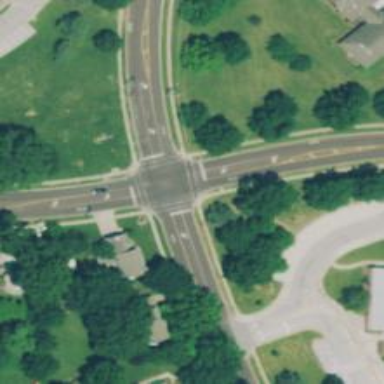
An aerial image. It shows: Solid stop line on the road.